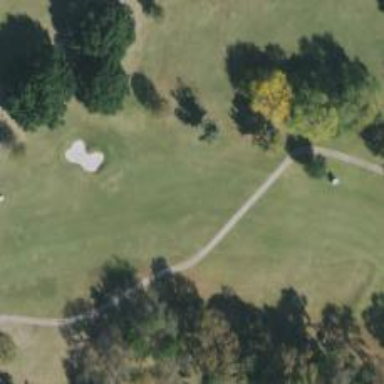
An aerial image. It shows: Golf hole.